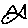
Label: fish